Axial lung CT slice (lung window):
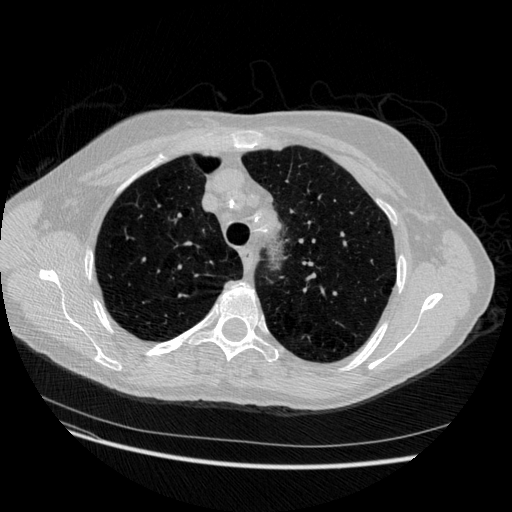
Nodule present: no